Question: I am using TextWatcher to validate my input and I want my red hint image to be clickable so I can give the user visual feedback as shown in the image below. What I have until now is the edit text with the red hint image appearing when I enter invalid data. I now want to know how to make this red hint clickable and make pop-up hint appear as shown.

This is the code I have so far,
'''
public class MainActivity extends Activity implements TextWatcher{
EditText username,email = null;
boolean flag=false;
@Override
public void onCreate(Bundle savedInstanceState) {
super.onCreate(savedInstanceState);
setContentView(R.layout.activity_main);
username=(EditText) findViewById(R.id.usernametxt);
email=(EditText) findViewById(R.id.emailtxt);
username.addTextChangedListener(this);
username.setOnTouchListener(new View.OnTouchListener(){
public boolean onTouch(View view, MotionEvent motionEvent) {
// your code here...
if(flag)
{
email.setText("Error. . .");
}
getWindow().setSoftInputMode(WindowManager.LayoutParams.SOFT_INPUT_STATE_ALWAYS_VISIBLE);
return false;
}
});
Button loginbtn = (Button) findViewById(R.id.login);
loginbtn.setOnClickListener(new Button.OnClickListener() {
public void onClick(View v) {
// TODO Auto-generated method stub
//Check Validations
if(username.getText().toString().equalsIgnoreCase(""))
{
username.setCompoundDrawablesWithIntrinsicBounds(0, 0, R.drawable.alert, 0);
flag=true;
}
}
});
Button clearbtn = (Button) findViewById(R.id.clear);
clearbtn.setOnClickListener(new Button.OnClickListener() {
public void onClick(View v) {
// TODO Auto-generated method stub
username.setText("");
email.setText("");
}
});
}
@Override
public boolean onCreateOptionsMenu(Menu menu) {
getMenuInflater().inflate(R.menu.activity_main, menu);
return true;
}
public void afterTextChanged(Editable arg0) {
// TODO Auto-generated method stub
}
public void beforeTextChanged(CharSequence s, int start, int count,
int after) {
// TODO Auto-generated method stub
}
public void onTextChanged(CharSequence s, int start, int before, int count) {
// TODO Auto-generated method stub
username.setCompoundDrawablesWithIntrinsicBounds(0, 0, 0, 0);
flag=false;
email.setText("");
}
}
'''
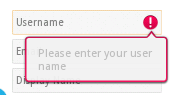
Answer: You have to make a custom 'EditText' to get the first feature.
<URL>
The popup view on clicking the drawable can be done with a 'PopupWindow'
<URL>